Question: Android studio missing classes.
The layout is blank.

Main.Activity is red letters.
<URL>
[Soultion in the answer area]
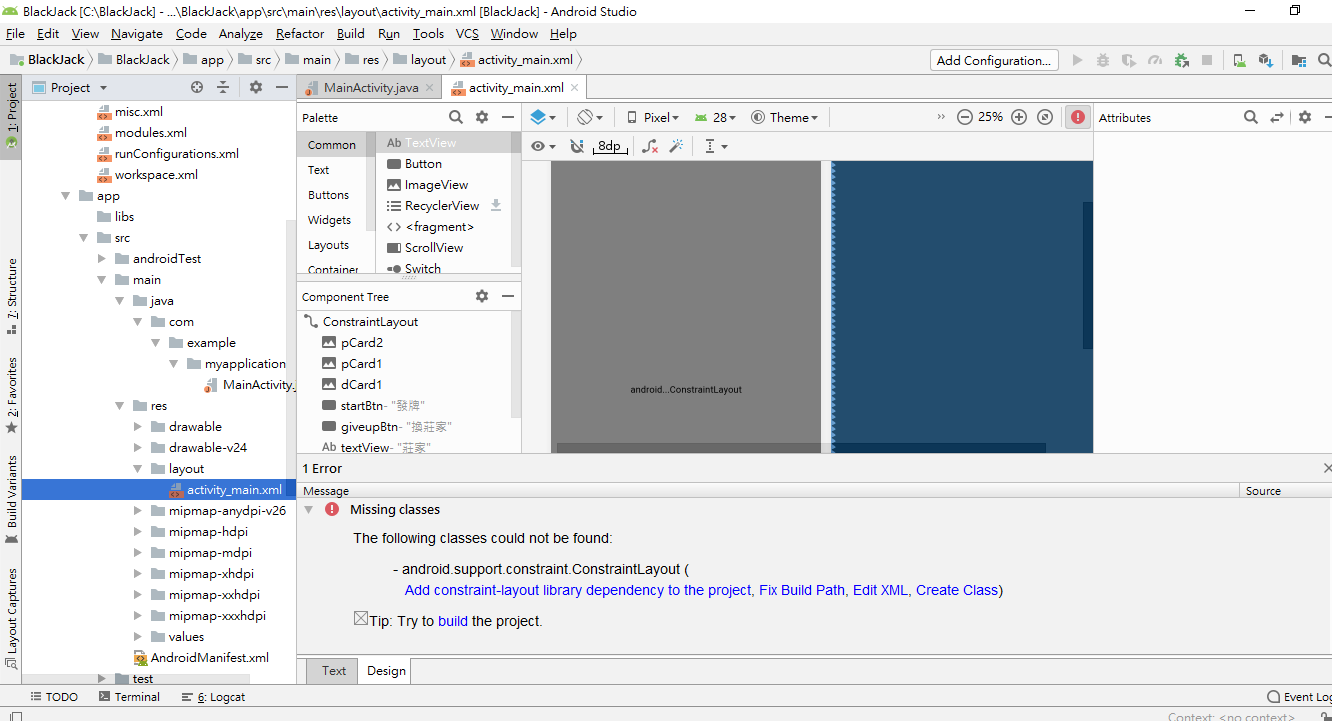
Answer: My Solution:
First,I delete Android Studio,and then Download Android Studio(include emulator and SDK) again.
Second,I change the name of my homework.
Third,I choose "Open an existing Android project".
Forth, Gradle Scripts->build.gradle->
'''
dependencies {
classpath 'com.android.tools.build:gradle:3.3.2'
}
'''
replace
'''
dependencies {
classpath 'com.android.tools.build:gradle:3.2.1'
}
'''
Done.